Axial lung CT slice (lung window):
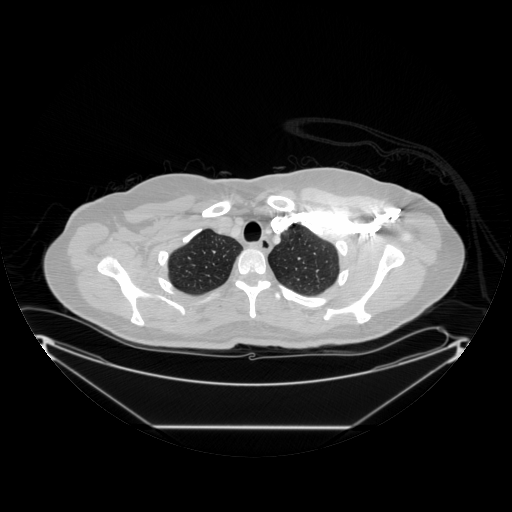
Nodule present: no